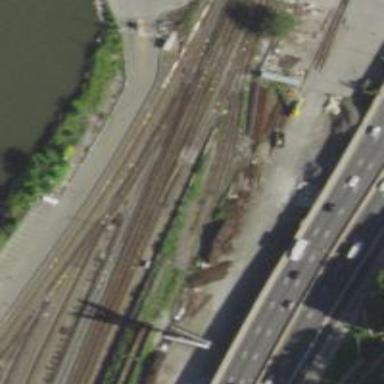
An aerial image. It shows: Electrified rail yard for railway service.